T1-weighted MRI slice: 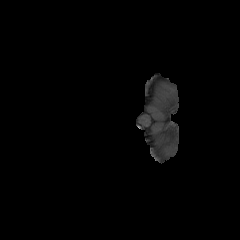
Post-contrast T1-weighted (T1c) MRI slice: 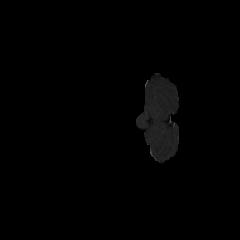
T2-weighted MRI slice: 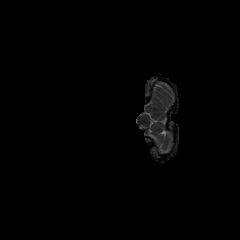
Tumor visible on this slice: no